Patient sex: M
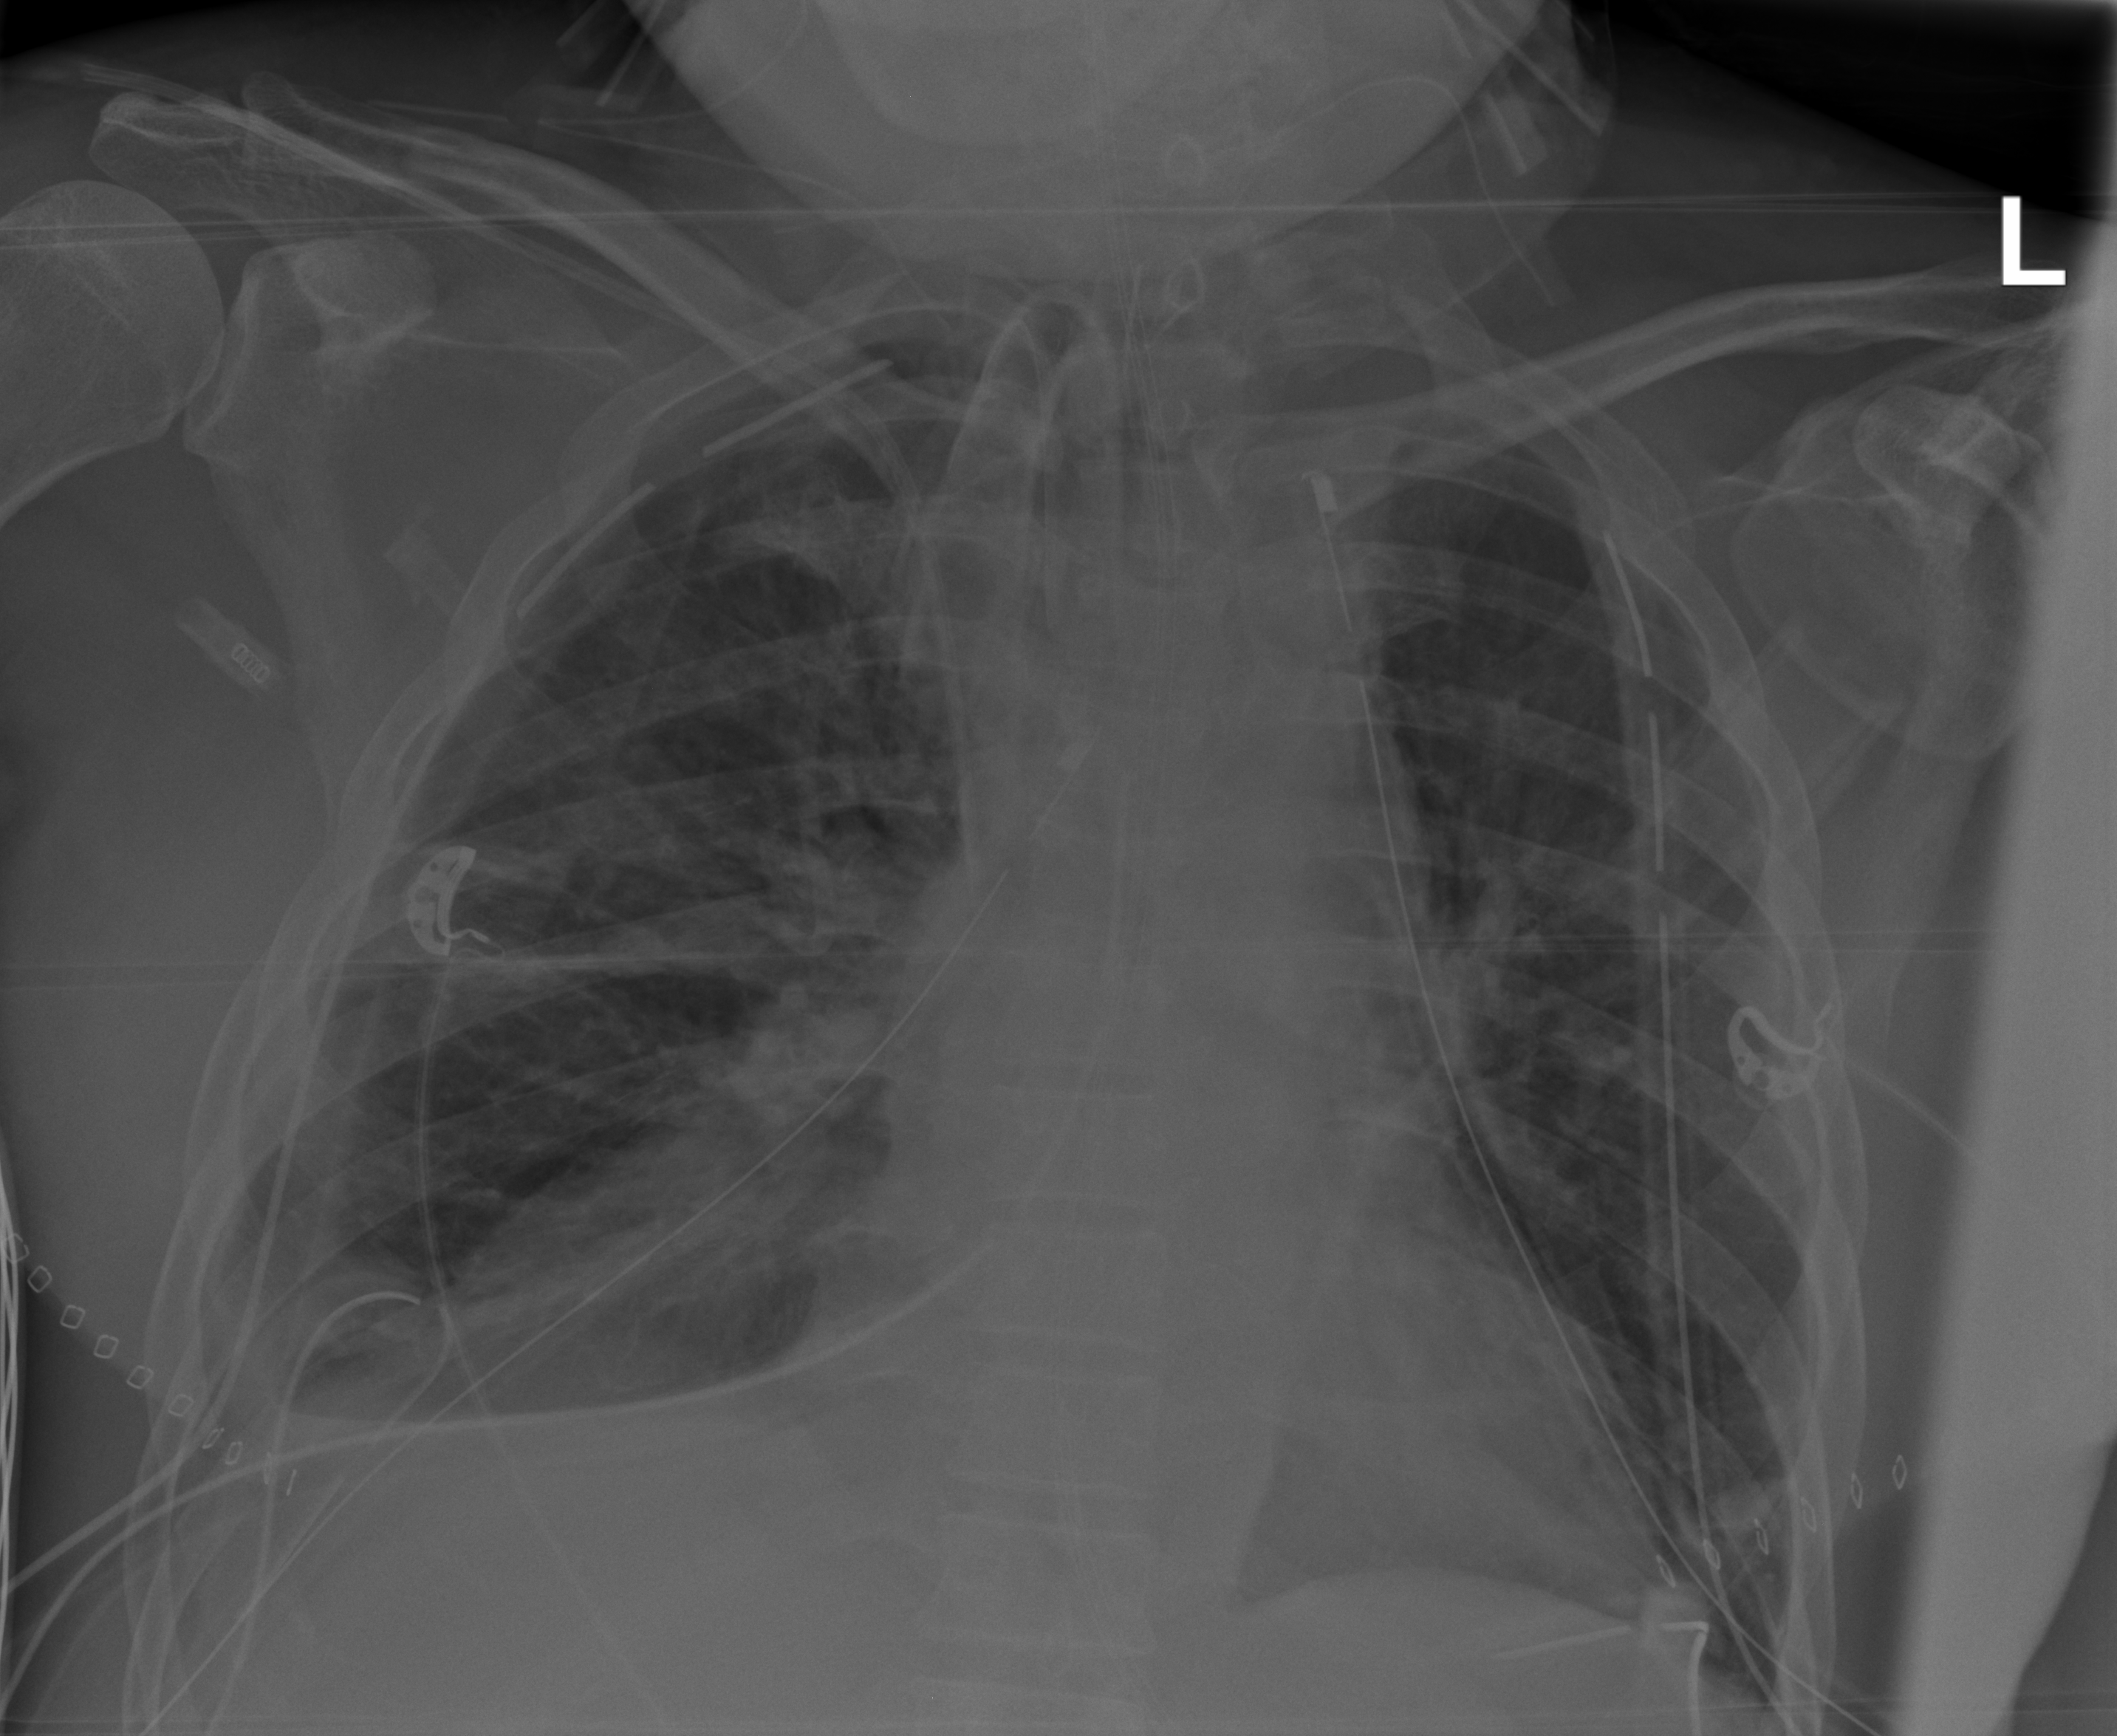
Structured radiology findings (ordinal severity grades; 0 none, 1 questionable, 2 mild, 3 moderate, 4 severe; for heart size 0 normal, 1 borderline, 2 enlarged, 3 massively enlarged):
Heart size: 0
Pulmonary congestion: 1
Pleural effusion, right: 1
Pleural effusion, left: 2
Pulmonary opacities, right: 2
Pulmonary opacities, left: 0
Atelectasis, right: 2
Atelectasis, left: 1